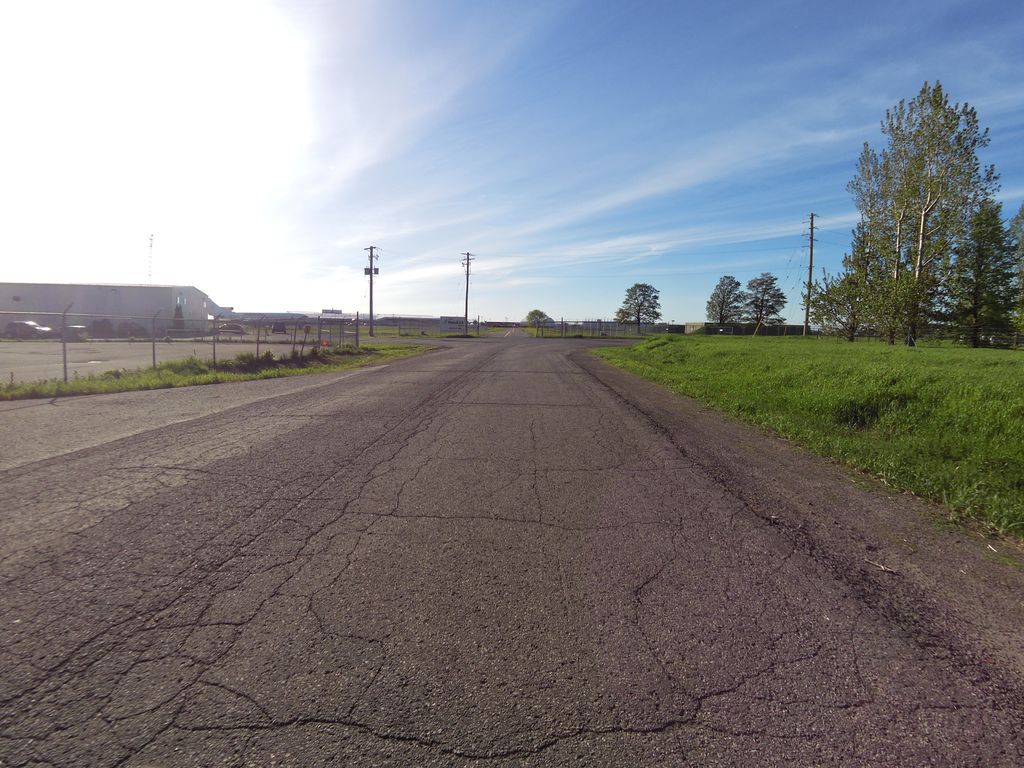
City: ottawa-gatineau